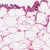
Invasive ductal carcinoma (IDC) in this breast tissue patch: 0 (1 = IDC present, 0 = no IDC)